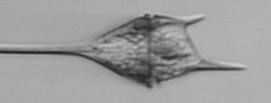
Label: Tripos_lineatus